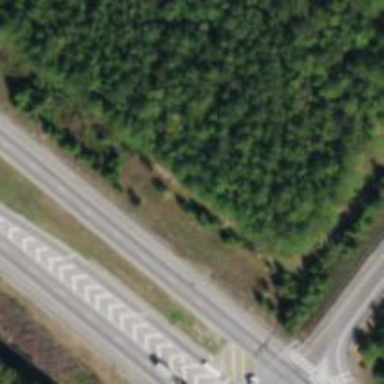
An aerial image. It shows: Expressway with asphalt surface categorized as trunk highway.